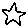
Label: star